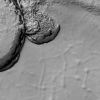
Atmospheric dust classification: not_dusty